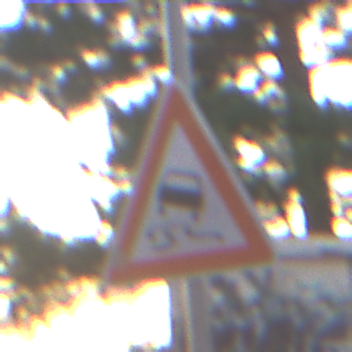
Verkehrszeichen: SchleuderOderRutschgefahr
Umgebung: Outdoor, Suburban
Tageszeit: SunriseSunset
Wetter: PartlyCloudy
Licht: Natural
Jahreszeit: NotSpecified
Kontrast: LowContrast